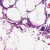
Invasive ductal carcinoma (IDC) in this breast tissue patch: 0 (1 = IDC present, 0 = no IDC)